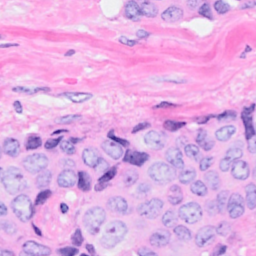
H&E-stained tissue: Breast